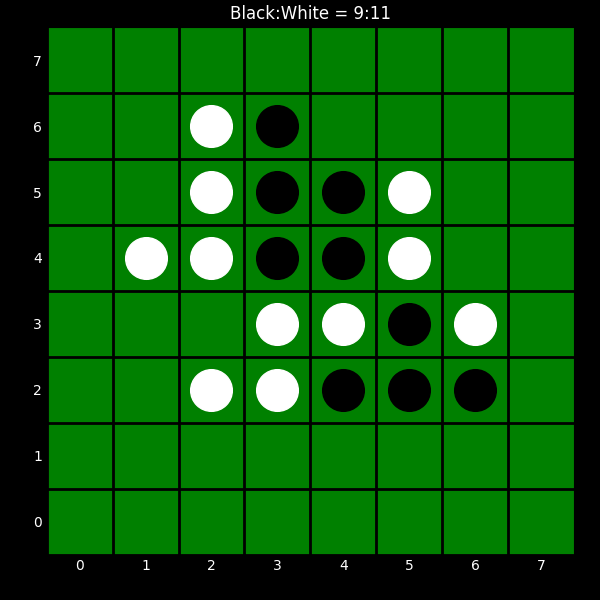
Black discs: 9
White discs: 11